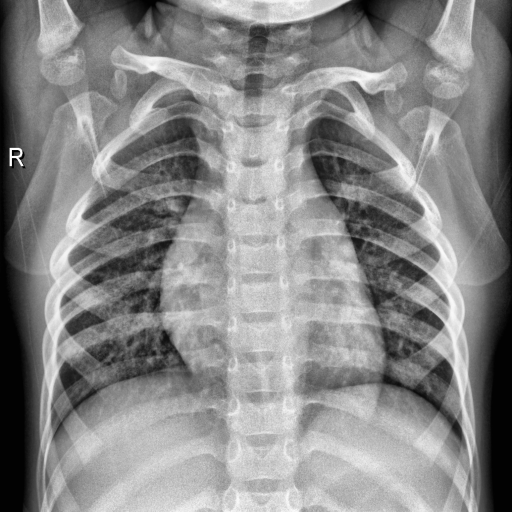
Finding: NORMAL